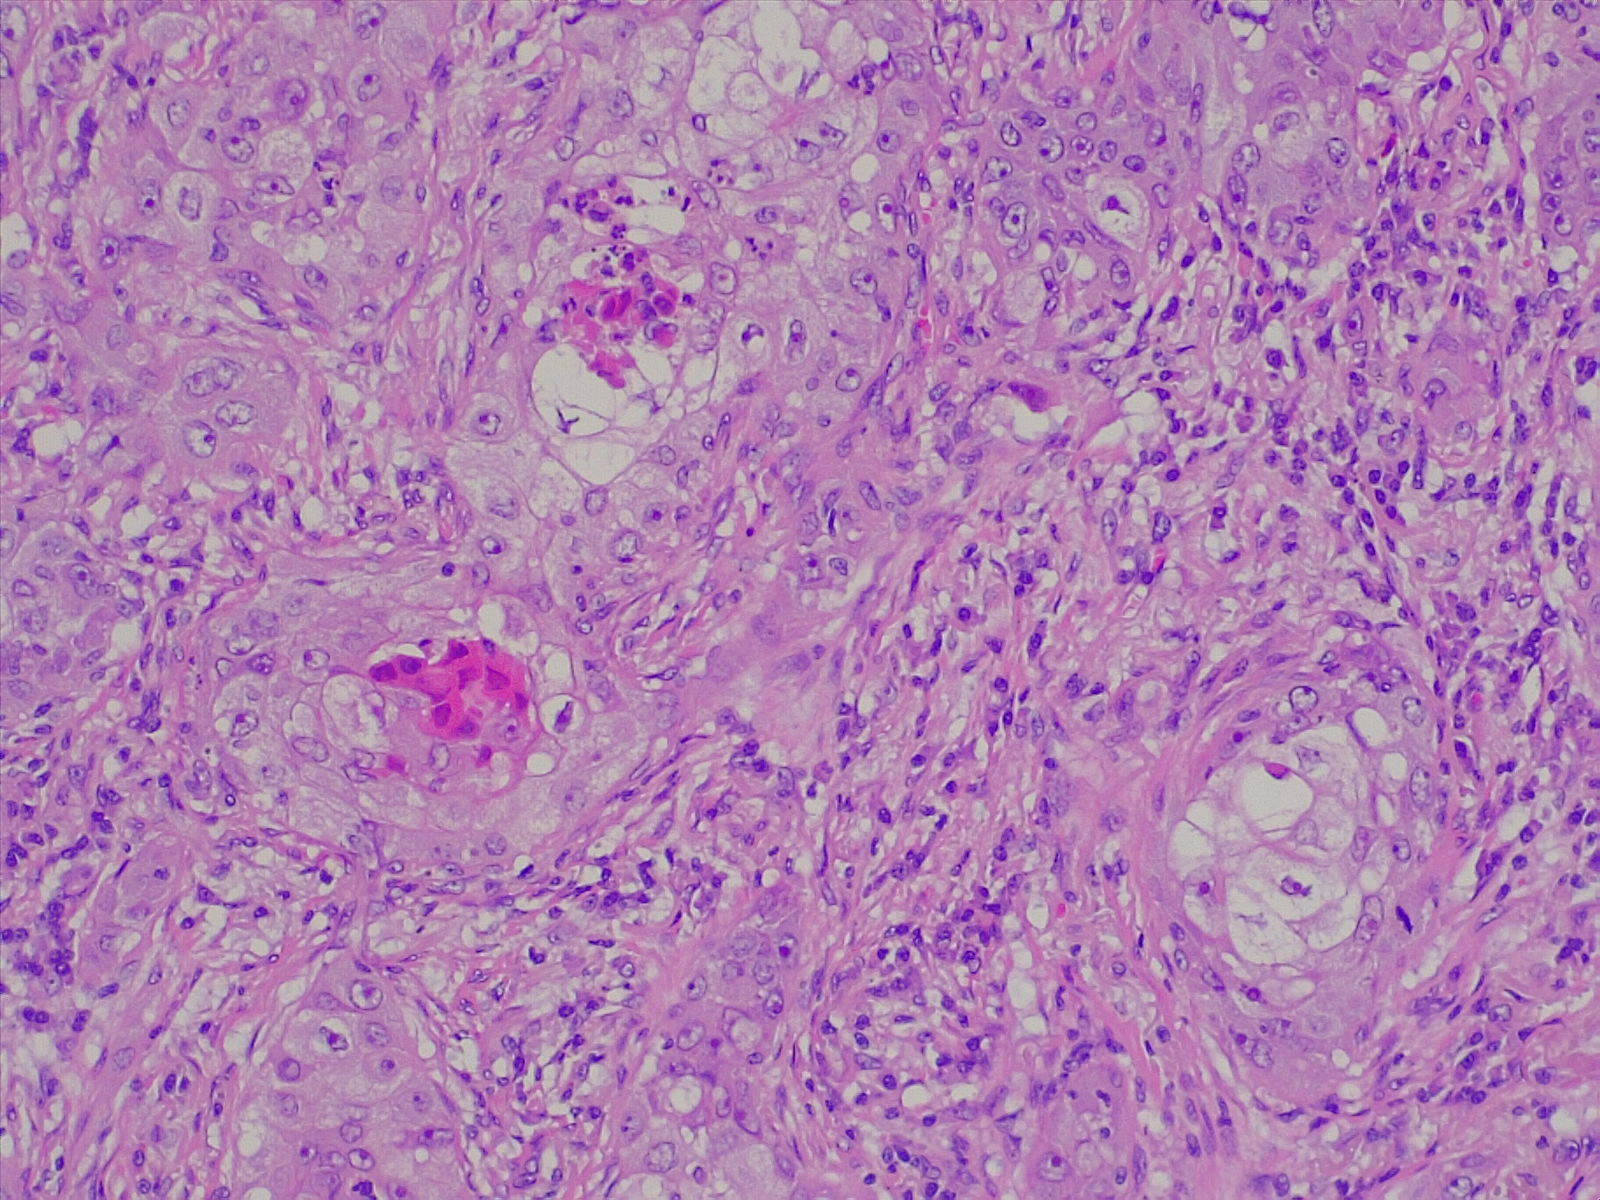
Label: lung squamous cell carcinoma, well differentiated